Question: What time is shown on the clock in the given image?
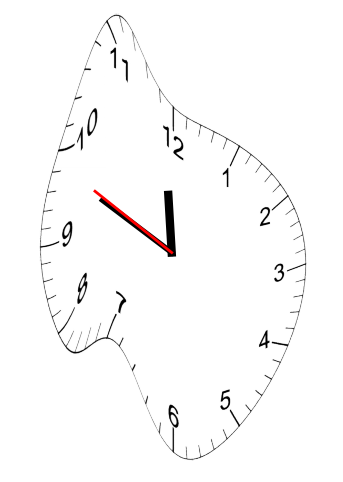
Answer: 11:48:49